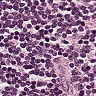
Metastatic tissue present: no